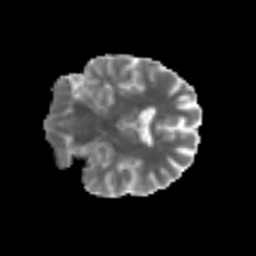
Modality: MD
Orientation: coronal
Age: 62
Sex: male
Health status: ill
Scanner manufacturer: siemens
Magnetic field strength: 3 T
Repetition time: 8.7 s
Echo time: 0.11 s